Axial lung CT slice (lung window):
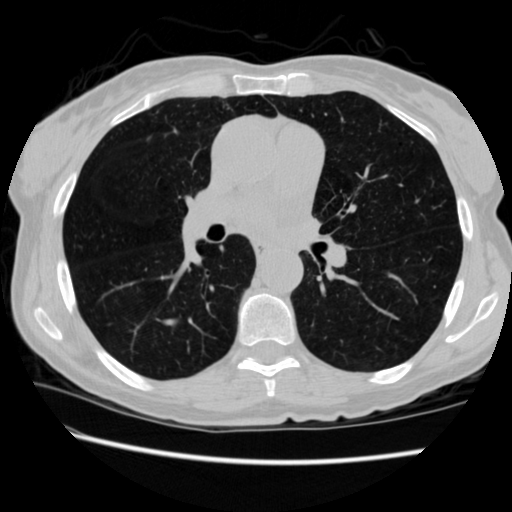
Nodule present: no